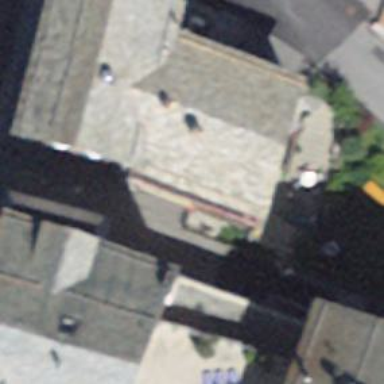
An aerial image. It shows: Building.